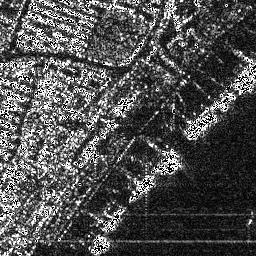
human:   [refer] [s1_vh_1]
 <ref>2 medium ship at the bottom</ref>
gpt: <box>[[40, 80, 48, 90, 0]], [[50, 67, 59, 78, 0]]</box>

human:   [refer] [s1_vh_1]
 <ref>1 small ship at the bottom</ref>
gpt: <box>[[33, 91, 42, 99, 0]]</box>